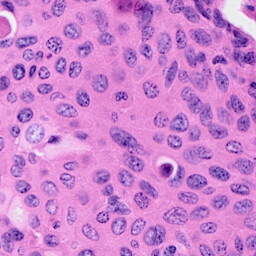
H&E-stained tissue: Cervix